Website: apple
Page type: address-validator
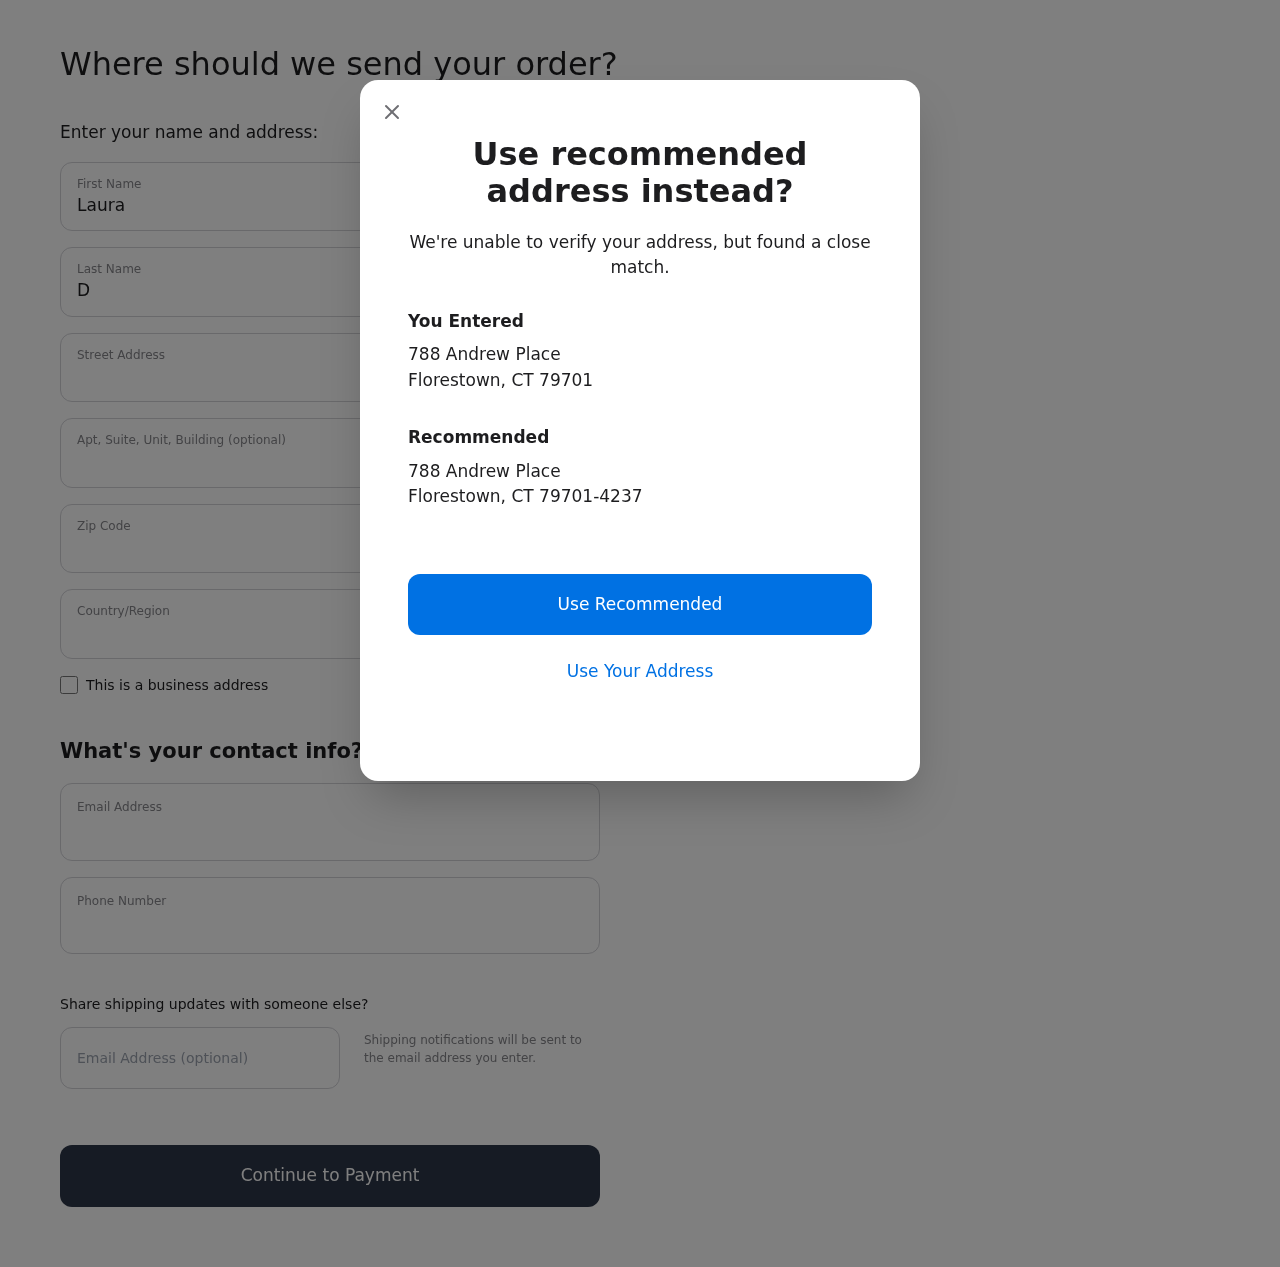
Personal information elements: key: PII_CITY
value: Florestown
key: PII_COUNTRY
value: United States
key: PII_EMAIL
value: laura.davies@gmail.com
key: PII_FIRSTNAME
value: Laura
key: PII_GIFT_EMAIL
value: tammyhayes@yahoo.com
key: PII_LASTNAME
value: Davies
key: PII_PHONE
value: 4492057645
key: PII_POSTCODE
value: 79701
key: PII_POSTCODE_FULL
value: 79701-4237
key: PII_STATE_ABBR
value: CT
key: PII_STREET
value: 788 Andrew Place
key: PII_CITY2
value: Florestown
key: PII_STATE_ABBR2
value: CT